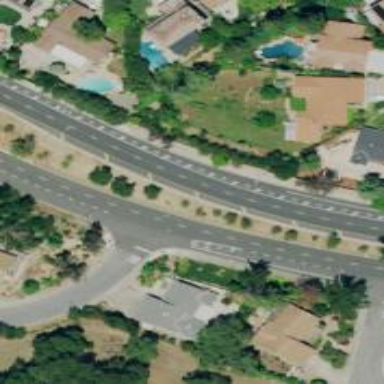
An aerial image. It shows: Footway crossing.